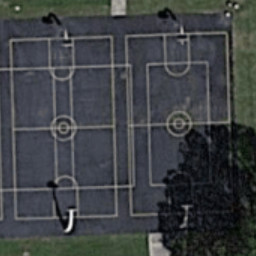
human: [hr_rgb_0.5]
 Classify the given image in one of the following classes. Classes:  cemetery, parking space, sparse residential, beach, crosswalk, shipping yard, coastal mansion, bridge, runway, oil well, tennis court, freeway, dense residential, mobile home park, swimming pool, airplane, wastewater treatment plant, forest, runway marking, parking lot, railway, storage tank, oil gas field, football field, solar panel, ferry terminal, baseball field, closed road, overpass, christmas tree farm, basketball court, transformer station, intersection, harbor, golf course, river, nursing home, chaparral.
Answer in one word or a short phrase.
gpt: basketball court